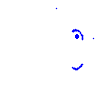
Particle: pion